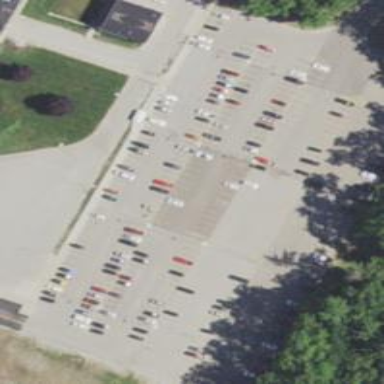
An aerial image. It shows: Parking area.